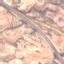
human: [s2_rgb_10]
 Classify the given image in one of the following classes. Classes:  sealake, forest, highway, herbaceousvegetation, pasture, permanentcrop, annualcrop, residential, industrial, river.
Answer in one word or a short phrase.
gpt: Highway